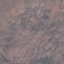
Land use / land cover class: HerbaceousVegetation